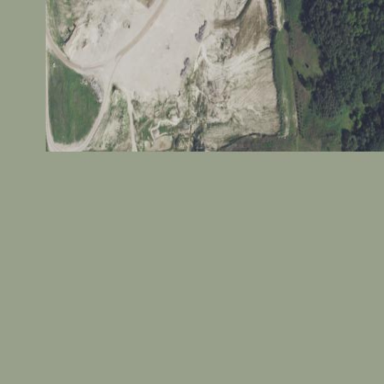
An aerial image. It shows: Quarry with gravel as the main resource.